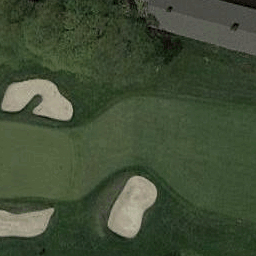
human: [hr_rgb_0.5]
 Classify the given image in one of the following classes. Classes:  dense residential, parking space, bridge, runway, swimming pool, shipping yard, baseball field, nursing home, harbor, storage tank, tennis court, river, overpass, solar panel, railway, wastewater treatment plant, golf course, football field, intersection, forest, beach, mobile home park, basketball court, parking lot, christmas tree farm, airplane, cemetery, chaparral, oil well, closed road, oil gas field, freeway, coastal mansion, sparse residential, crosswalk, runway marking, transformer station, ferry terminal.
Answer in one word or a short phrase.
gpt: golf course